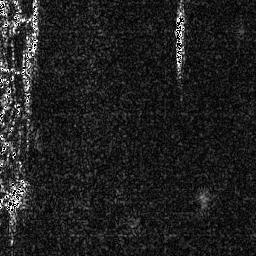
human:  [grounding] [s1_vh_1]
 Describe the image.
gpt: In the satellite image, there is  <ref>1 medium ship </ref> <box>[[67, 3, 72, 26, 0]]</box> located at top.